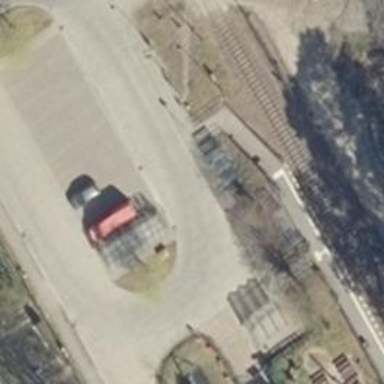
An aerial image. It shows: Public transport stop position.